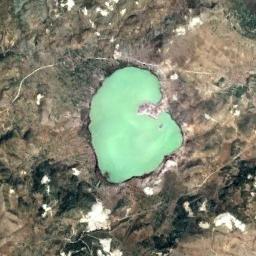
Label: lake